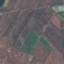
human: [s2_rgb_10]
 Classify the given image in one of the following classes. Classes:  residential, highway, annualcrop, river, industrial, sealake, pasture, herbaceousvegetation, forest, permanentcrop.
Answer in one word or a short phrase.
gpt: PermanentCrop